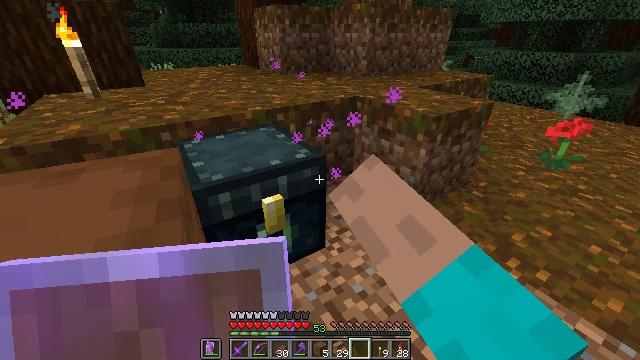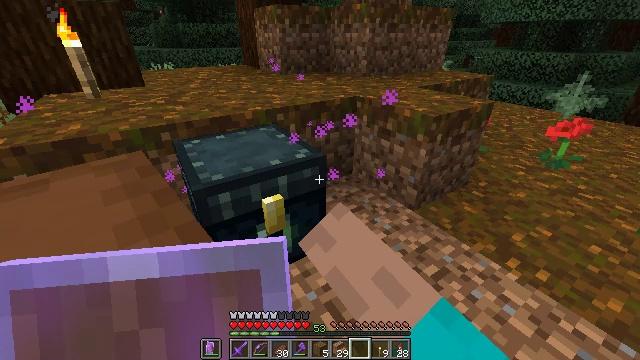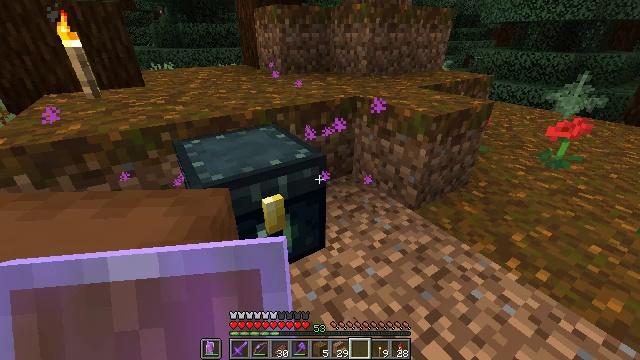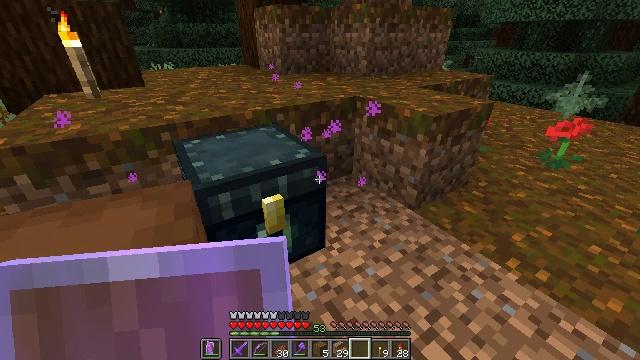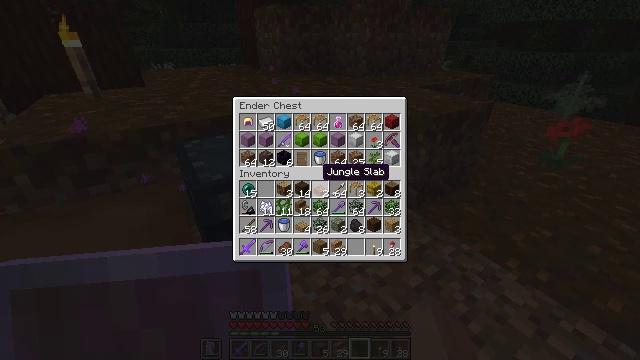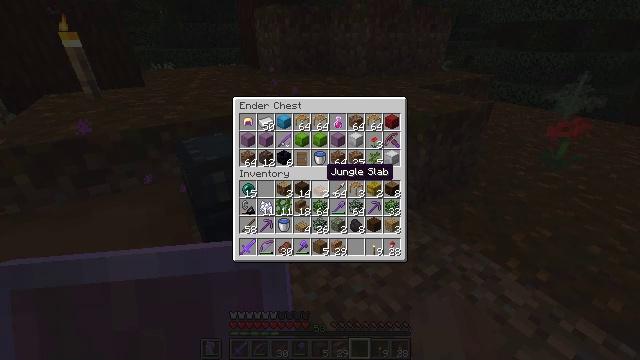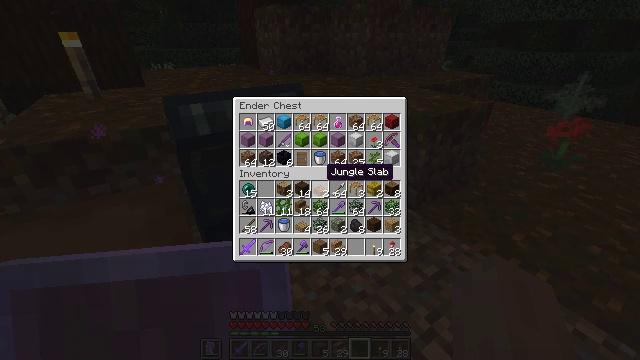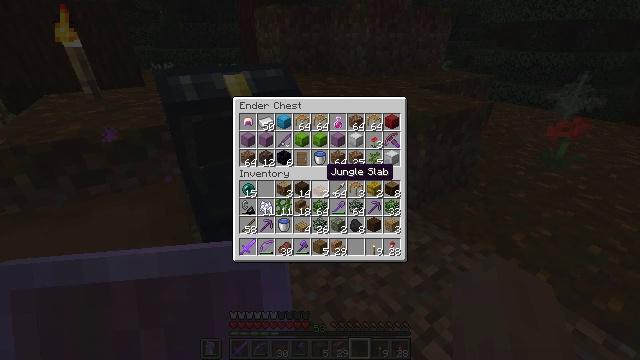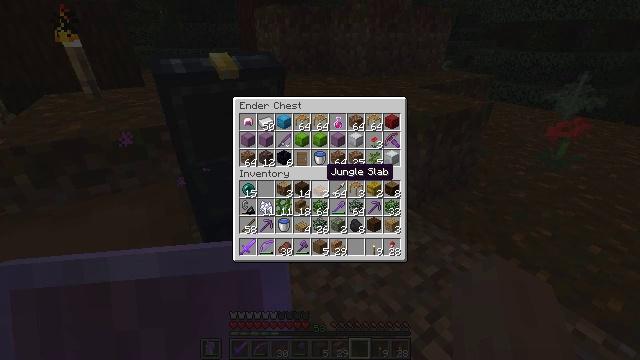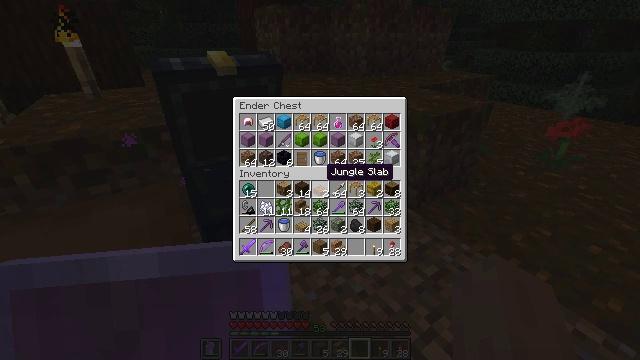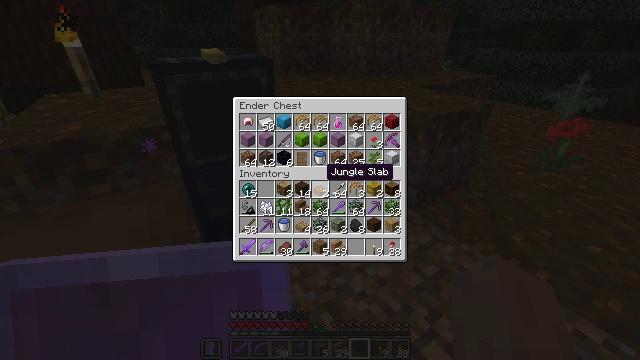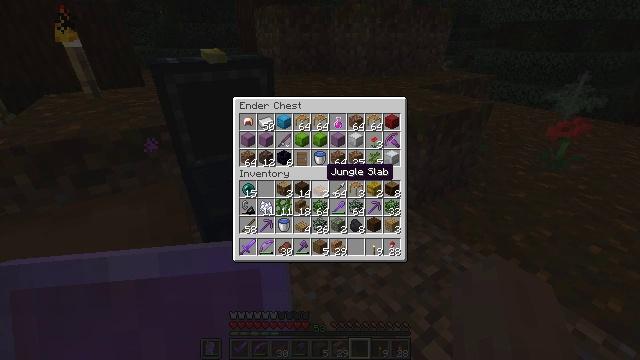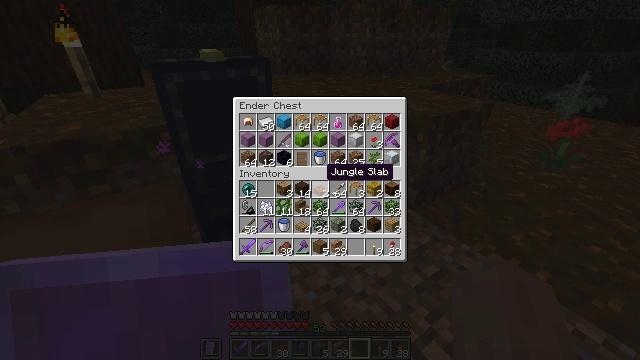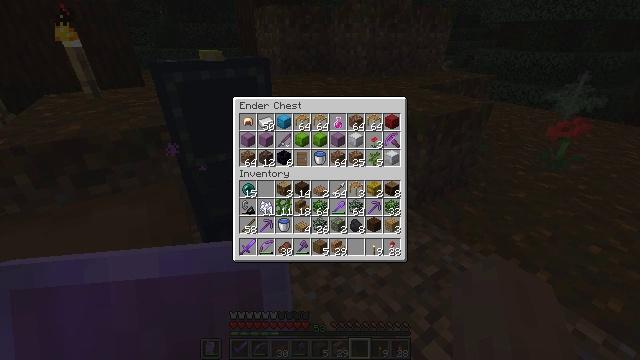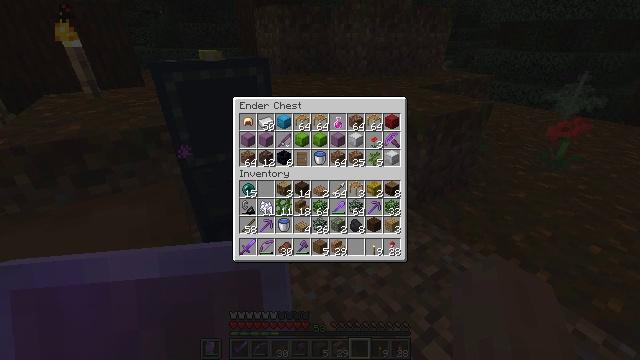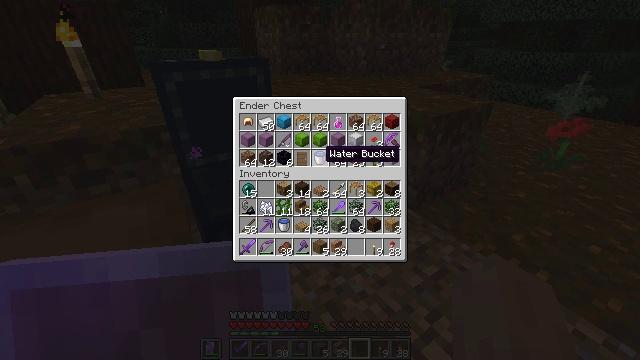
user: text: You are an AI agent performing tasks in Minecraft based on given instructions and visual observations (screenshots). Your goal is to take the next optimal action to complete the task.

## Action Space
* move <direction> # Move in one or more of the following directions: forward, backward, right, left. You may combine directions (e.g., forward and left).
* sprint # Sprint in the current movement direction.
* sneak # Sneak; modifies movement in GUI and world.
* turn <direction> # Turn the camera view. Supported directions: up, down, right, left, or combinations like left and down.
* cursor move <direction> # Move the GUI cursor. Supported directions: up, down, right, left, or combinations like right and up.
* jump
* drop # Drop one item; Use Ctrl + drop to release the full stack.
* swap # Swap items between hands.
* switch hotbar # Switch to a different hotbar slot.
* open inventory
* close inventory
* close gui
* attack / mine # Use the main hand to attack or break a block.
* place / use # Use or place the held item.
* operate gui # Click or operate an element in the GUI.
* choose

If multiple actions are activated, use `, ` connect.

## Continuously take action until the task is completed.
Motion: motion action
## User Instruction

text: Recycle the crafting table.
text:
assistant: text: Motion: use / place
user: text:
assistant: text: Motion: use / place
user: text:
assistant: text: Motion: no_op
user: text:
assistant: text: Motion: no_op
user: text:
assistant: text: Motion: no_op
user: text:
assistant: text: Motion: no_op
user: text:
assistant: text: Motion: no_op
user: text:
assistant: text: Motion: no_op
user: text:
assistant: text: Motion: no_op
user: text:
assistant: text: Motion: no_op
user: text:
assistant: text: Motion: no_op
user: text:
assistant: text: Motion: no_op
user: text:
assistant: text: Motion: sneak
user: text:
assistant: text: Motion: sneak, turn up
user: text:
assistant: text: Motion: sneak, turn up
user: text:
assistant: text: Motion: sneak
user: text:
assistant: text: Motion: sneak, turn right
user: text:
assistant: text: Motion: sneak, turn right
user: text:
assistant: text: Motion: sneak
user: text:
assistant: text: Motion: sneak
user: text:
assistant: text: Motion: sneak
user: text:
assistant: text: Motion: sneak
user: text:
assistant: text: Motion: sneak
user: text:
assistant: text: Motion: sneak
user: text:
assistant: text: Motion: sneak
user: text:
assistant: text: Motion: sneak
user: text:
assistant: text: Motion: sneak, attack / mine
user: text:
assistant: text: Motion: sneak, attack / mine
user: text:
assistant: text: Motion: sneak, attack / mine
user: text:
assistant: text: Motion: sneak